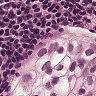
Metastatic tissue present: yes